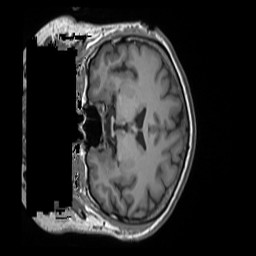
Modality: T1w
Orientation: coronal
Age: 31
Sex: male
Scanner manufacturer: siemens
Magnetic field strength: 3 T
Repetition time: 1.55 s
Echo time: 0.00234 s